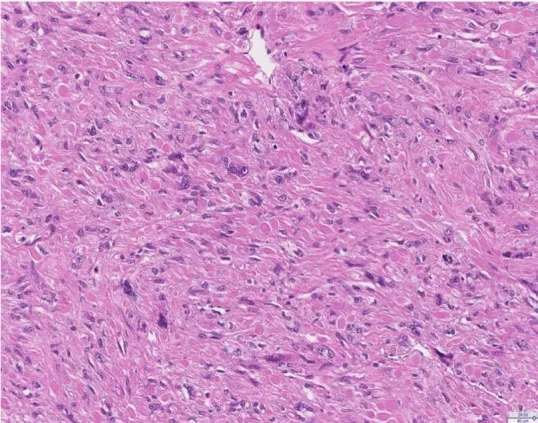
(B) At higher magnification, the nuclei are round-to-oval with prominent eosinophilic nucleoli, perinuclear clearing, and eosinophilic cytoplasmic globules.
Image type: pathology (h&e)